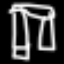
Label: pants